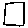
Label: square